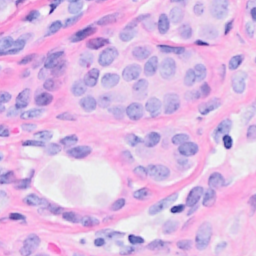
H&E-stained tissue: Breast